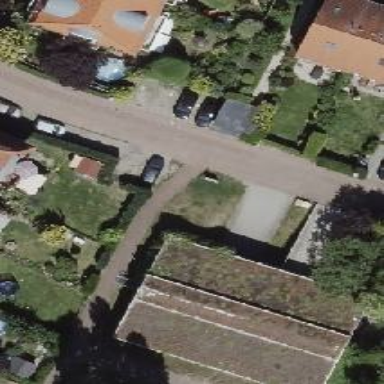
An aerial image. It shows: Residential road.